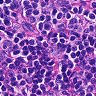
Metastatic tissue present: no